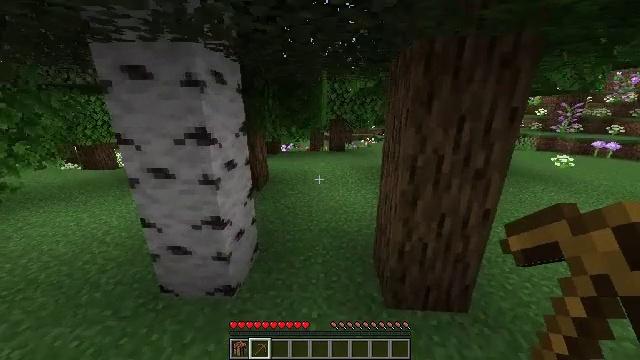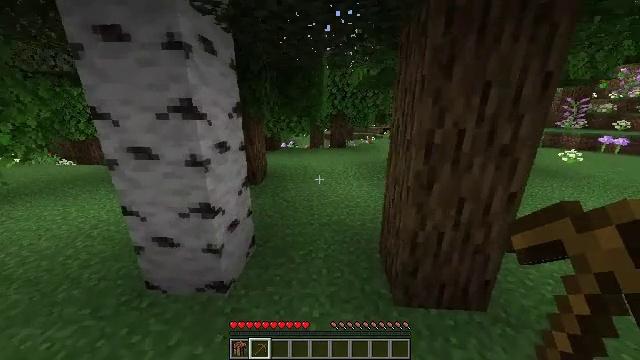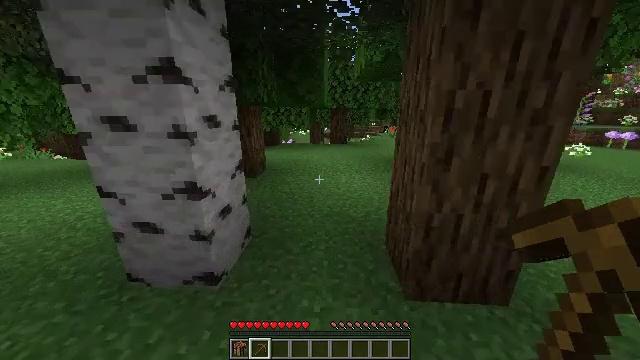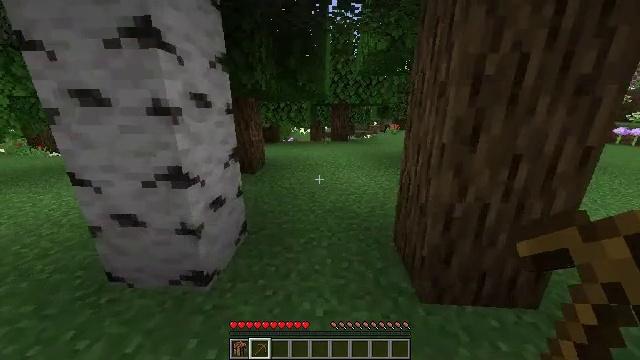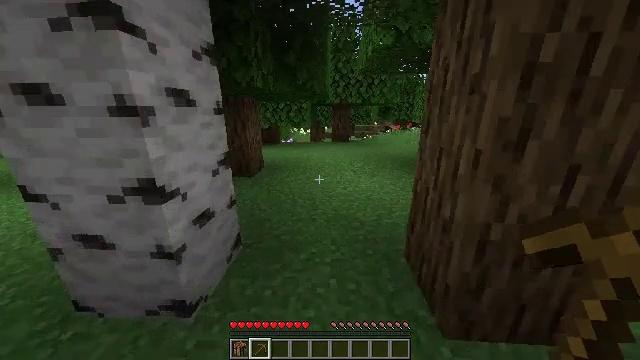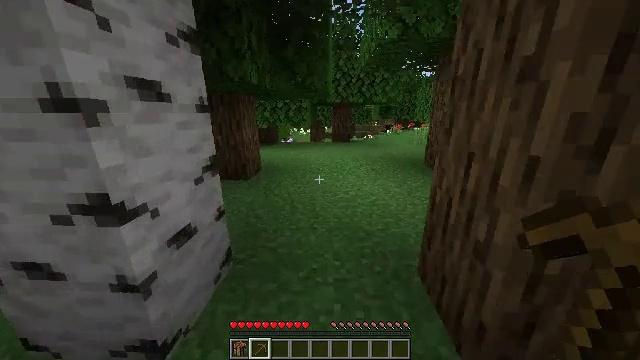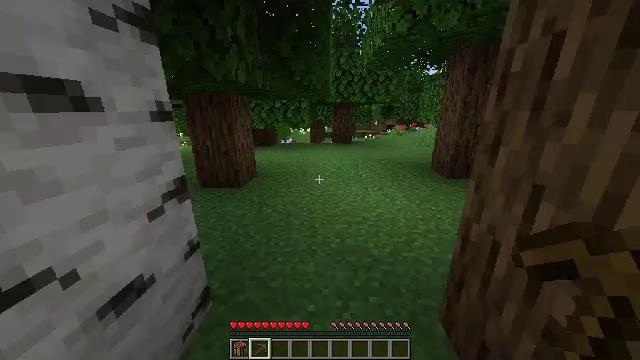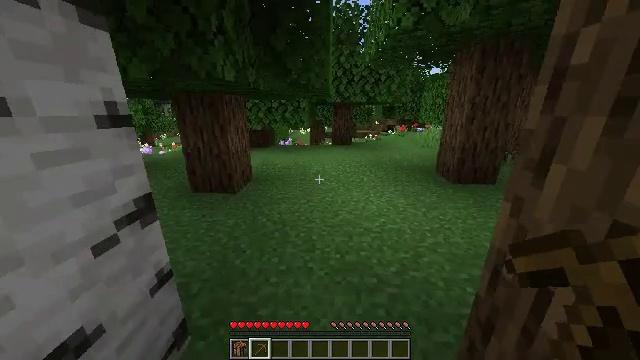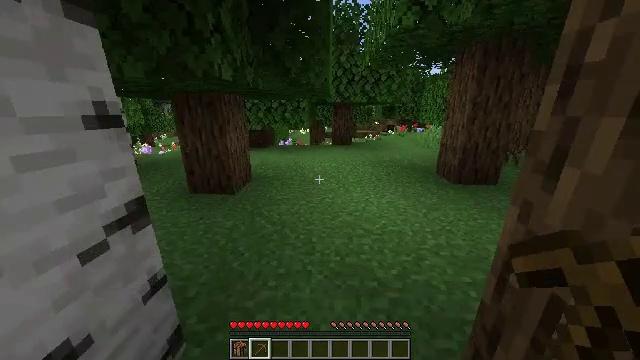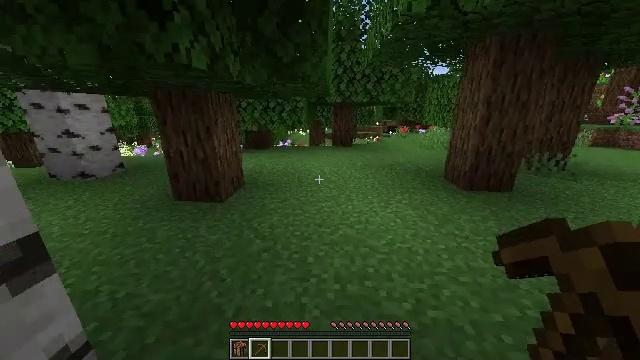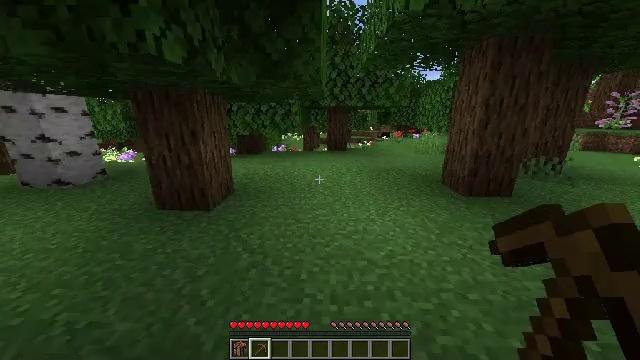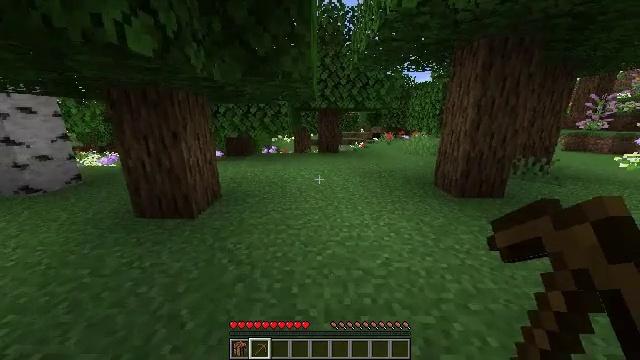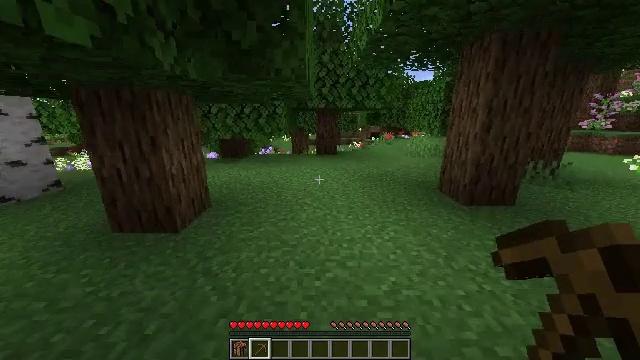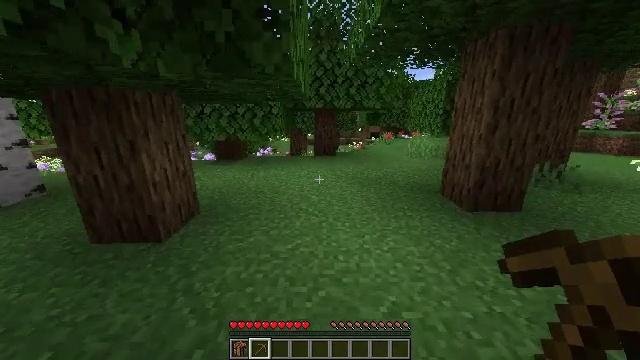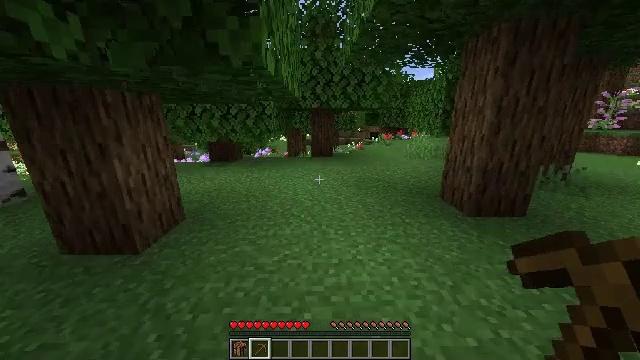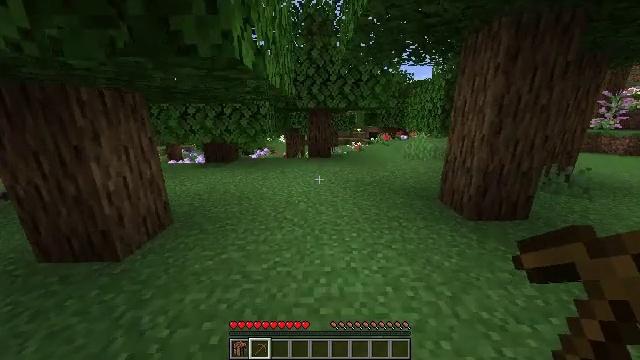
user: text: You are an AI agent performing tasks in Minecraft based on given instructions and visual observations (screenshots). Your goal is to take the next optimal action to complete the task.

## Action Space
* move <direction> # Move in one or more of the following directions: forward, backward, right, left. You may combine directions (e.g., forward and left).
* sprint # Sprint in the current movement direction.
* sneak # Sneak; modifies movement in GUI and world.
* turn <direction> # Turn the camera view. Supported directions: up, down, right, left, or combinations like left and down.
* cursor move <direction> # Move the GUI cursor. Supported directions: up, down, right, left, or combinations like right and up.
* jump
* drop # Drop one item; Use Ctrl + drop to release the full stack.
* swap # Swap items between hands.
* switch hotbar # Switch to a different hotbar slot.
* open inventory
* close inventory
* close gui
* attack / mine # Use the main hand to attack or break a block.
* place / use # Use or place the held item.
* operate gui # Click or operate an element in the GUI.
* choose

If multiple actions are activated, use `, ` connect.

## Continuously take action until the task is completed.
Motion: motion action
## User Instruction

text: Harvest the poppy flower.
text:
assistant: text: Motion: move forward, sprint
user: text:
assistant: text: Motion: move forward, sprint
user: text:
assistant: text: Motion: move forward, sprint
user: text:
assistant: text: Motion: move forward, sprint
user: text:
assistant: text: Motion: move forward, sprint
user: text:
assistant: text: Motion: move forward, sprint
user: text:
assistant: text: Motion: move forward, sprint
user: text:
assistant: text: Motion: move forward, sprint
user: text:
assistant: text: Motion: move forward, sprint
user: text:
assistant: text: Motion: move forward, sprint, turn right and up
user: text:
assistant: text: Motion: move forward, sprint, turn right
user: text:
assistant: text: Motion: move forward and move right, sprint
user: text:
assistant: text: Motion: move forward and move right, sprint
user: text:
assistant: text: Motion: move forward and move right, sprint
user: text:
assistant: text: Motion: move forward and move right, sprint
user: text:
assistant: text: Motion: move forward, sprint
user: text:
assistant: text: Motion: move forward, sprint
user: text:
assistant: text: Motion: move forward, sprint
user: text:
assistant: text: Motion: move forward, sprint
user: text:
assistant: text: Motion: move forward, sprint
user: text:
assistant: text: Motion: move forward, sprint
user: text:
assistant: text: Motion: move forward, sprint
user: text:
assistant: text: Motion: move forward, sprint
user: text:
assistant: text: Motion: move forward, sprint
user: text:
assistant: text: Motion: move forward, sprint
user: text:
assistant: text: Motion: move forward, sprint
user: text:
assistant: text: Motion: move forward, sprint
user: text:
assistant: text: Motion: move forward, sprint
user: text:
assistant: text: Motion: move forward, sprint
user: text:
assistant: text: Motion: move forward, sprint